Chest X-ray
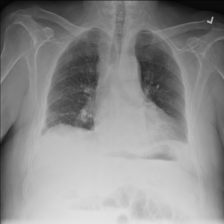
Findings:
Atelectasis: negative
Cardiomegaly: negative
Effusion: negative
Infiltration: negative
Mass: negative
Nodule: negative
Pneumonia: negative
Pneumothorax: negative
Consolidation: negative
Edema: negative
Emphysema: negative
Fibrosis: negative
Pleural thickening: negative
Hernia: negative